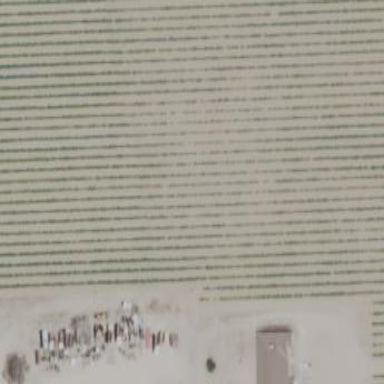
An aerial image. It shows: Vineyard.